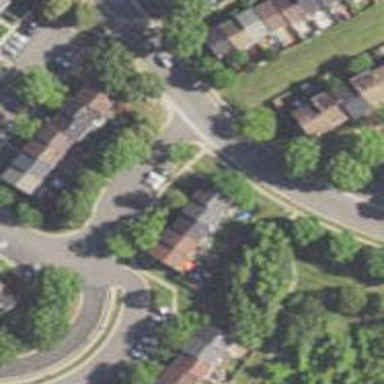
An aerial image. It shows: Residential road with asphalt surface and sidewalk on the left side.